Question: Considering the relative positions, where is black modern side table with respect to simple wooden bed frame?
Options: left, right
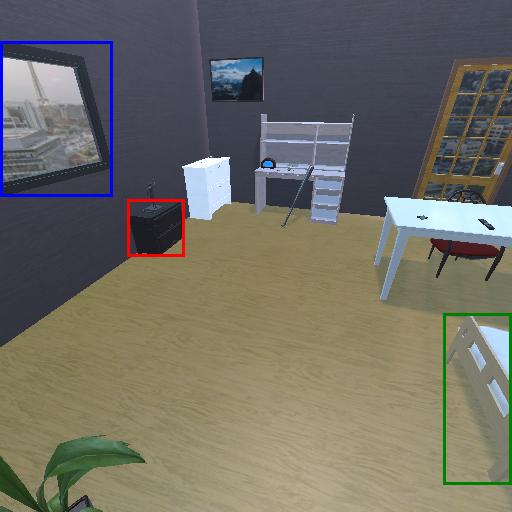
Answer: left